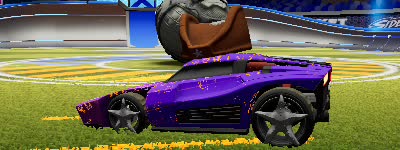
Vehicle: breakout